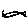
Label: fish